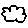
Label: cloud